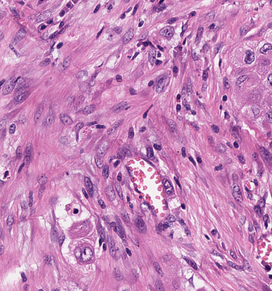
Tumor epithelial tissue: no
Tumor-associated stroma tissue: yes
Normal tissue: no